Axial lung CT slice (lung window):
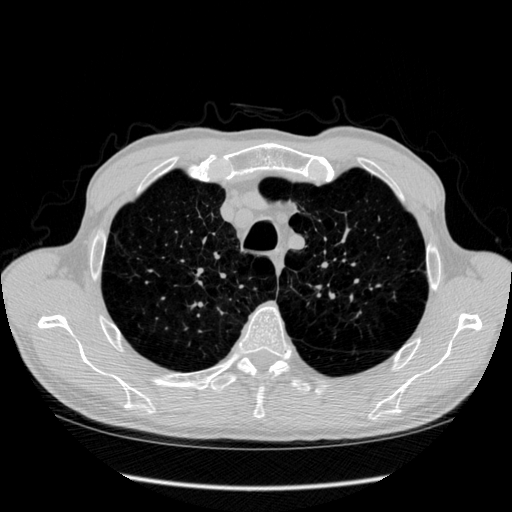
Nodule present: no